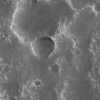
Atmospheric dust classification: not_dusty